Interaction volume radius: 5 \u00c5
Interaction volume height: 10 \u00c5
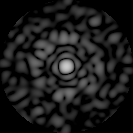
Disorder parameter: 0.8014